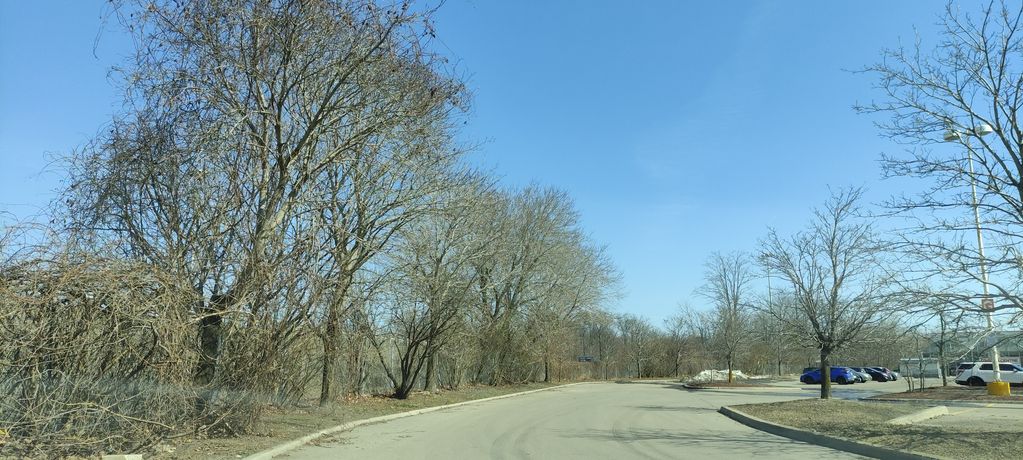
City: kitchener-waterloo